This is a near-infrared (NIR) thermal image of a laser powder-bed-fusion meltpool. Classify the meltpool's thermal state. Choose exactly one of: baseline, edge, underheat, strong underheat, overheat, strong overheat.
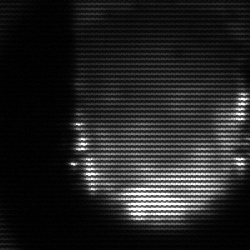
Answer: baseline